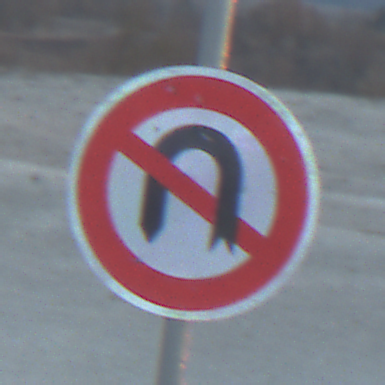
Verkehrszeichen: VerbotWenden
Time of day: SunriseSunset
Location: Outdoor (Beach)
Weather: PartlyCloudy
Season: NotSpecified
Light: Natural